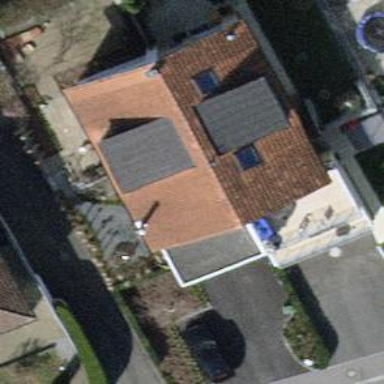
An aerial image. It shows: Semidetached house.